Question: I've created the following header for a ListView in WPF but the MouseUp events from both of the images don't fire and I think it's because the header is handling the mouse. Can I disable the header? Or somehow make the images handle the mouse up?

XAML:
'''
<ListView>
<ListView.View>
<GridView>
<GridViewColumn>
<GridViewColumn.Header>
<StackPanel Orientation="Horizontal">
<TextBlock Text="Colmun1" VerticalAlignment="Center"/>
<Image Source="Edit.png" Width="24" Height="24" MouseUp="Image_MouseUp"/>
<Image Source="Cancel.png" Width="24" Height="24" MouseUp="Image_MouseUp"/>
</StackPanel>
</GridViewColumn.Header>
</GridViewColumn>
</GridView>
</ListView.View>
<ListViewItem Content="Test"/>
<ListViewItem Content="Test"/>
<ListViewItem Content="Test"/>
<ListViewItem Content="Test"/>
<ListViewItem Content="Test"/>
</ListView>
'''
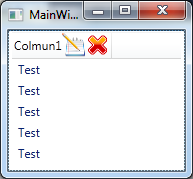
Answer: Try <URL>
UPDATE
You're right. It only works if you wrap the 'Image' into a 'Button'.
'''
<Button PreviewMouseUp="Image_MouseUp">
<Image Source="Edit.png" Width="24" Height="24" />
</Button>
'''
Maybe somebody else has a even better solution.